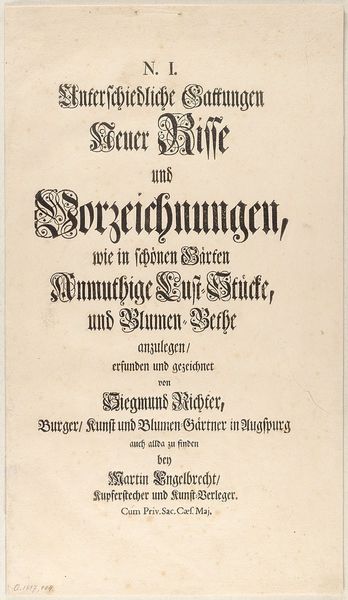
Titel: Titelblatt der ersten Folge von 'Unterschiedliche Gattungen Neuer Risse und Vorzeichnungen, wie in schönen Gärten Anmuthige Lust-Stücke, und Blumen-Bethe anzulegen'
Künstler: Siegmund Richter
Standort: Hamburg
Institution: Museum für Kunst und Gewerbe Hamburg
Schlagwörter: barock, holzschnitt, schrift, grafik, graphik, fotografie, photographie, druckgraphik, druckgrafik, buchstaben, alphabet, reproduktionen, barockzeit, barockzeitalter, druckerzeugnisse, ornamentstich, vorlageblätter